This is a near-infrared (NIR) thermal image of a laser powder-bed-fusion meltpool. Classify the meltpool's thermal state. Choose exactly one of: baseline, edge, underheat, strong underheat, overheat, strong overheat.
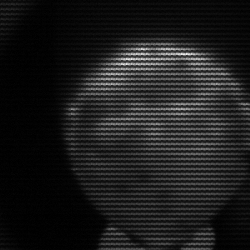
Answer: edge